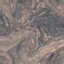
Land use / land cover: HerbaceousVegetation